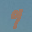
Label: 9